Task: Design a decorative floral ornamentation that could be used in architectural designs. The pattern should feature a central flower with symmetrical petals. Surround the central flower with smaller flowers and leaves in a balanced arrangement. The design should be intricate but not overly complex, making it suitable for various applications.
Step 1378:
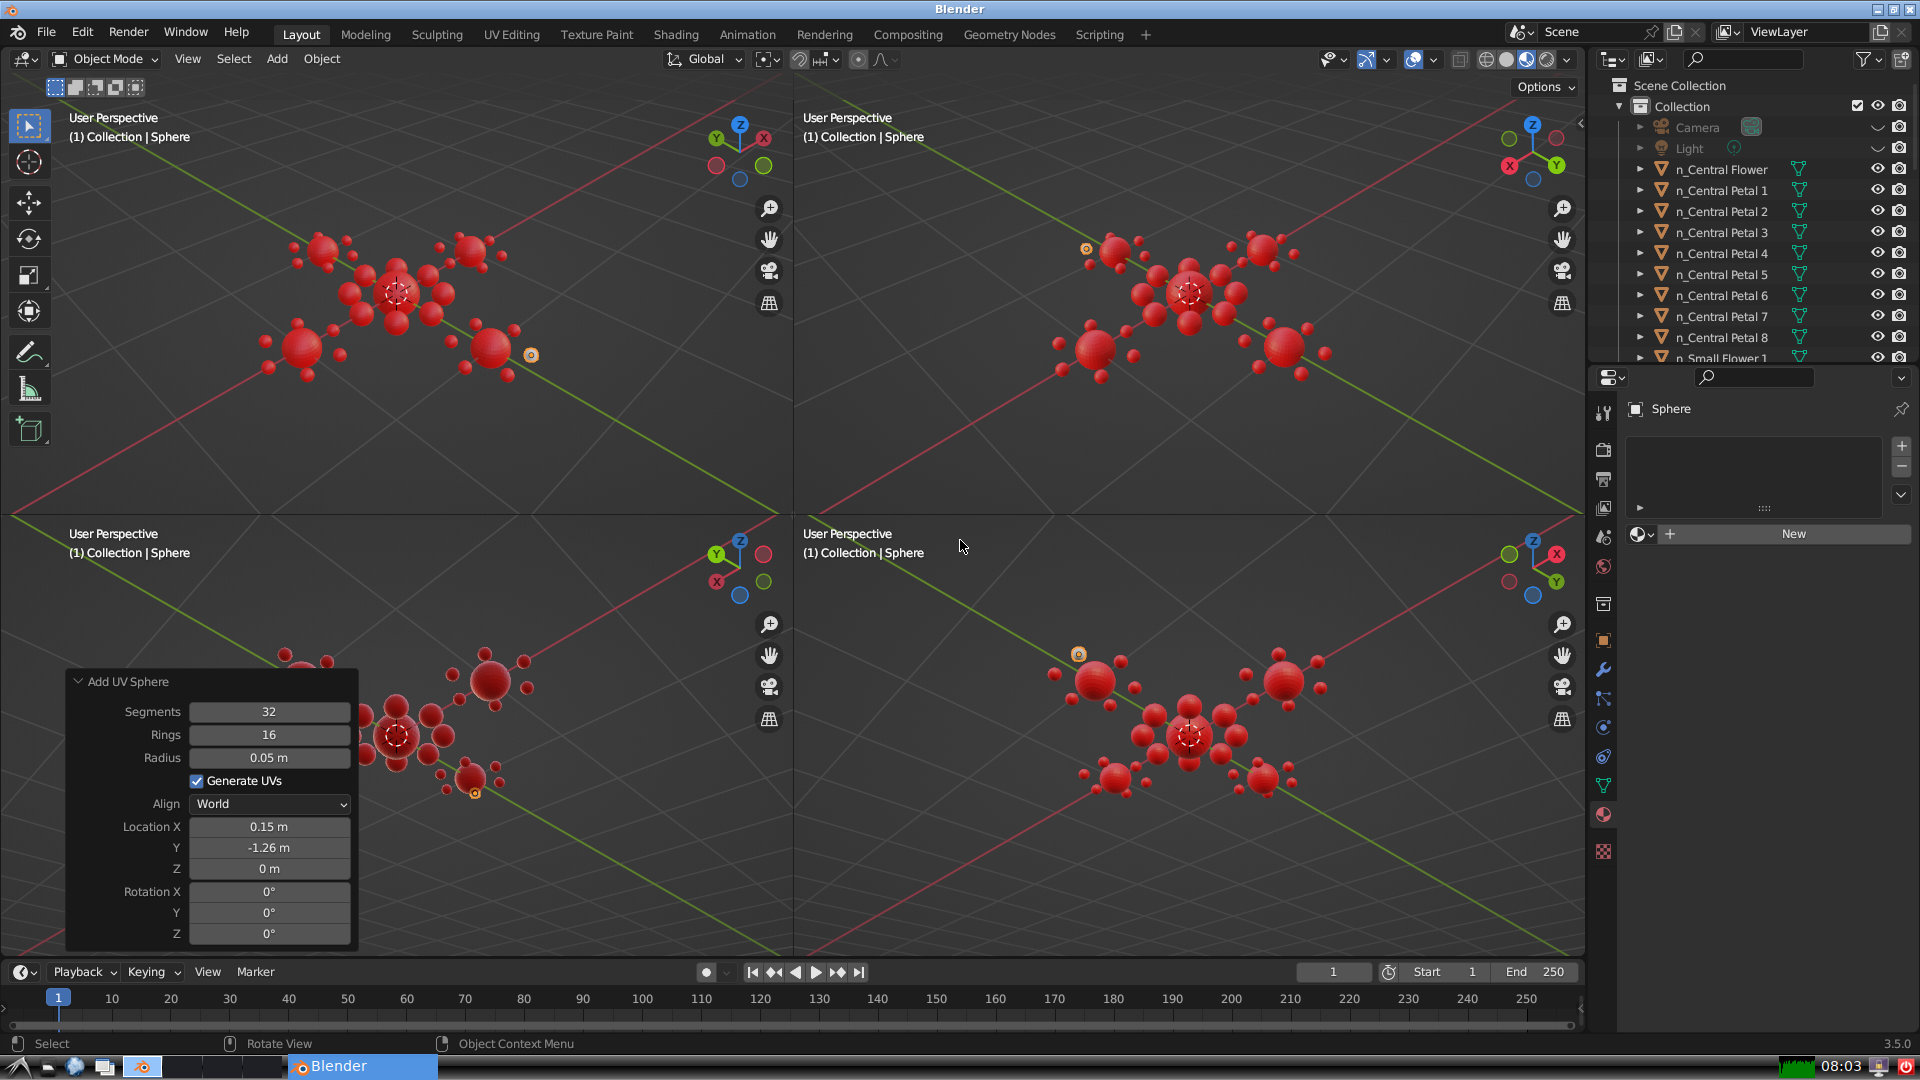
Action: {"key_press": ['Ctrl, Home']}